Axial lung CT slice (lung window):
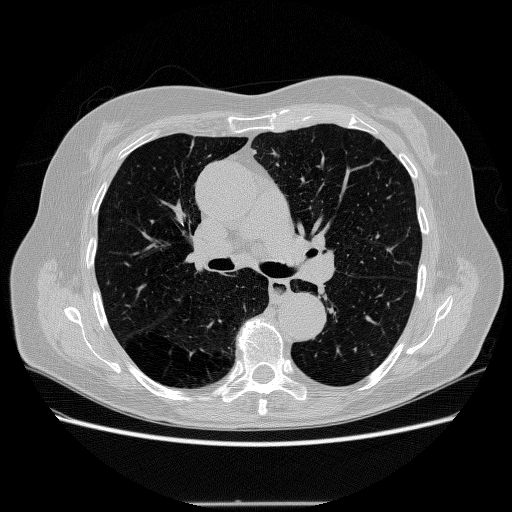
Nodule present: no